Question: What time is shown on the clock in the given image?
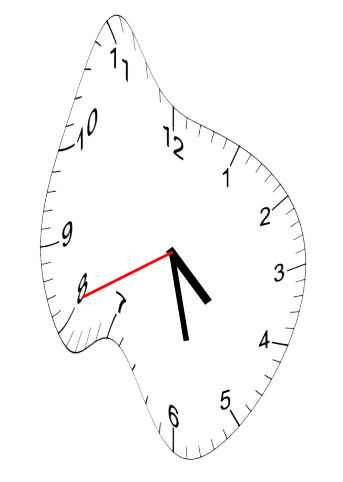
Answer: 04:27:41